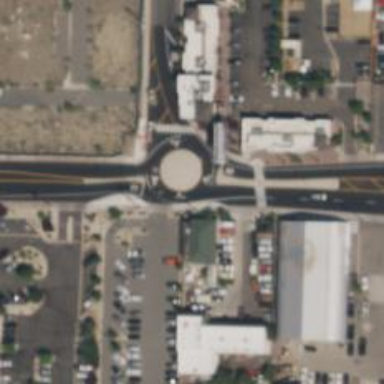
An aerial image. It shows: Secondary road with asphalt surface leading to roundabout.